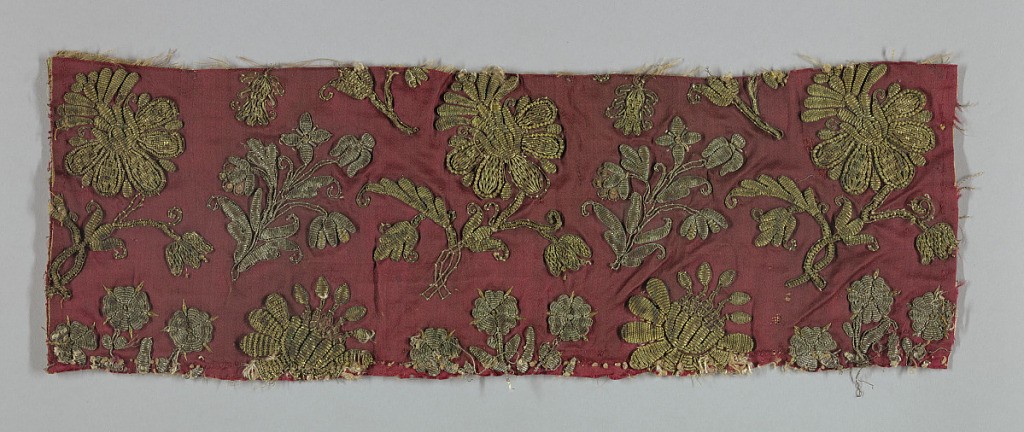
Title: Fragment
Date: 17th century
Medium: silk, metal-wrapped silk cord Technique: embroidered
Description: Fragment of an all-over pattern which would have been rows of various flowering plants in alternate alignment in metal-wrapped yarns - gold and silver on a red silk satin. Many areas padded and raised.